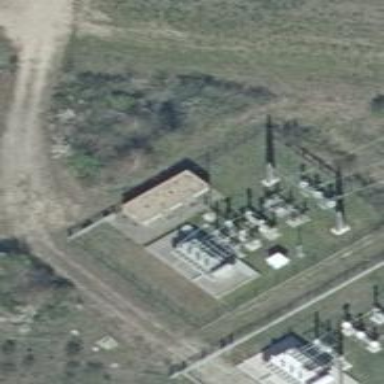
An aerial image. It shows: Distribution level power substation enclosed by fence.